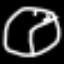
Label: clock